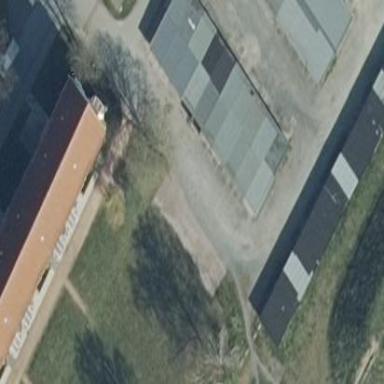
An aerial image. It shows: Group of garages.